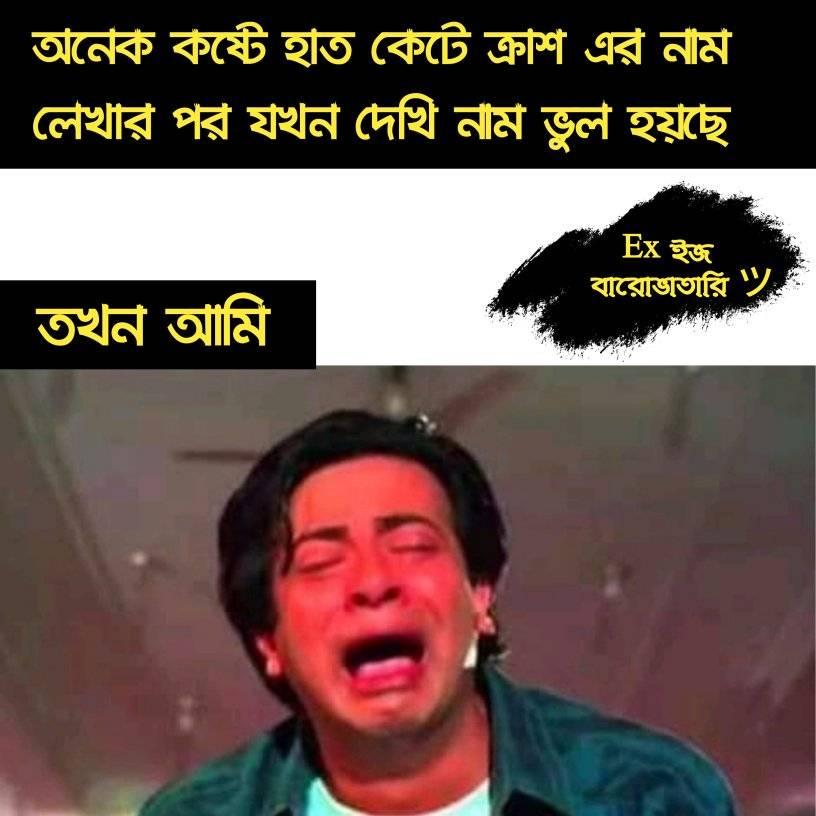
Caption: অনেক কষ্টে হাত কেটে ক্রাশ এর নাম লেখার পর যখন দেখি নাম ভুল হয়েছে  তখন আমি
Label: hate